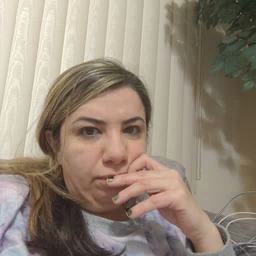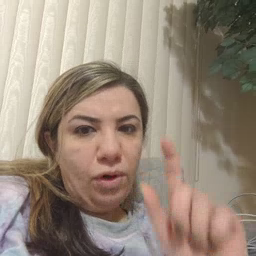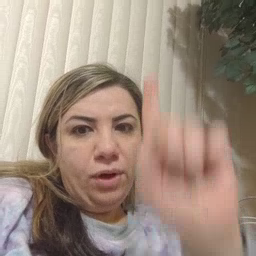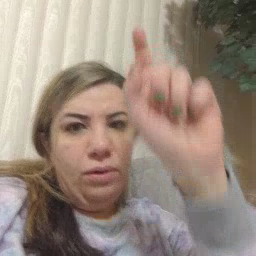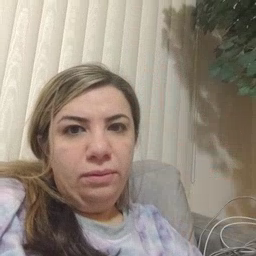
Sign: up